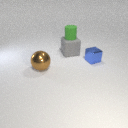
large gray rubber cube to the right of large brown metal sphere